Question: Imagine you have those 3 tables:

And imagine there is massive data according to this schema.
When I run a query like this:
'''
SELECT DISTINCT tPerson.Name, tPerson.Town
FROM tPerson
JOIN tPersonTypeCodeMap ON tPersonTypeCodeMap.PersonId = tPerson.Id
JOIN tPersonHobbyCodeMap ON tPersonHobbyCodeMap.PersonId = tPerson.Id
WHERE tPersonTypeCodeMap.TypeCode IN ('C', 'S', 'P')
'''
It works quite fast!
But when I add the second condition (NOT IN) the query takes ages:
'''
SELECT DISTINCT tPerson.Name, tPerson.Town
FROM tPerson
JOIN tPersonTypeCodeMap ON tPersonTypeCodeMap.PersonId = tPerson.Id
JOIN tPersonHobbyCodeMap ON tPersonHobbyCodeMap.PersonId = tPerson.Id
WHERE tPersonTypeCodeMap.TypeCode IN ('C', 'S', 'P')
OR tPersonHobbCodeMap.HobbyCode NOT IN ('SKATE','CLIMBING')
'''
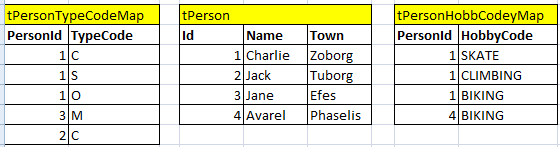
Answer: In the first query, most of the filtering can be done by looking only at a single table (tpersonTypeCodeMap). In the second example, two tables need to be JOINed to perform the filtering. Also, once you introduce "OR", you lose the effect of any index.
Is it really true that you want "OR" operating on those two filters, and not "AND"? Also, is it true that you want multiple records per person returned, depending on how many TypeCodes they match and how many HobbyCodes they to match?
If the condition "OR" is, in fact, what you want, you can use:
'''
SELECT tPerson.Name, tPerson.Town
FROM tPerson JOIN tPersonTypeCodeMap
ON tPersonTypeCodeMap.PersonId = tPerson.Id
WHERE tPersonTypeCodeMap.TypeCode IN ('C', 'S', 'P')
UNION
SELECT tPerson.Name, tPerson.Town JOIN tPersonHobbyCodeMap
ON tPersonHobbyCodeMap.PersonId = tPerson.Id
WHERE tPersonHobbCodeMap.HobbyCode NOT IN ('SKATE','CLIMBING')
'''
This will obtain the two sets of records independently then UNION them together. By using UNION instead of UNION ALL, a DISTINCT operation will be returned to reduce the database to unique rows.